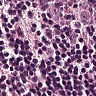
Metastatic tissue present: yes